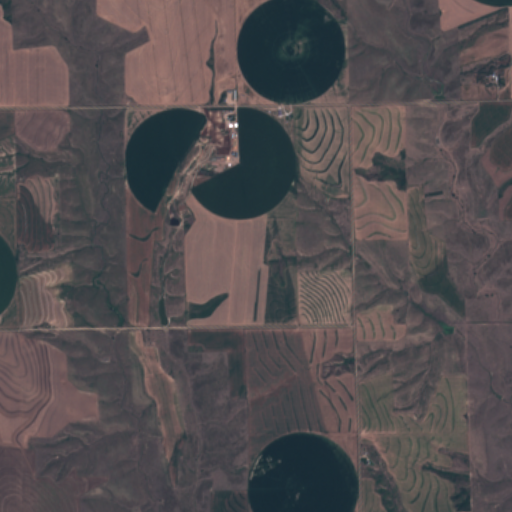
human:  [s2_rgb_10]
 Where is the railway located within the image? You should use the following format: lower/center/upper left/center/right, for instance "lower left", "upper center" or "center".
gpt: The railway is located in the lower of the image.
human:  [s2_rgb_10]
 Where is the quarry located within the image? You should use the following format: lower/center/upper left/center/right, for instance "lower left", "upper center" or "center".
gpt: There is no quarry in the image.